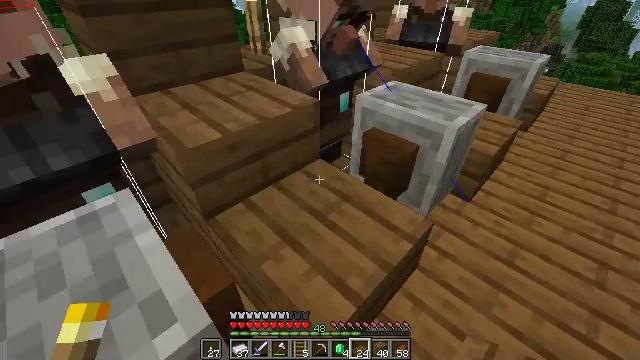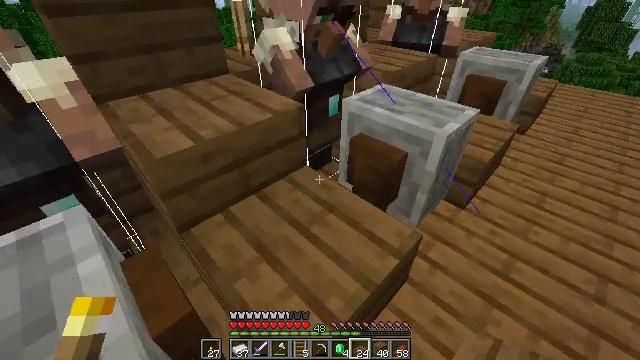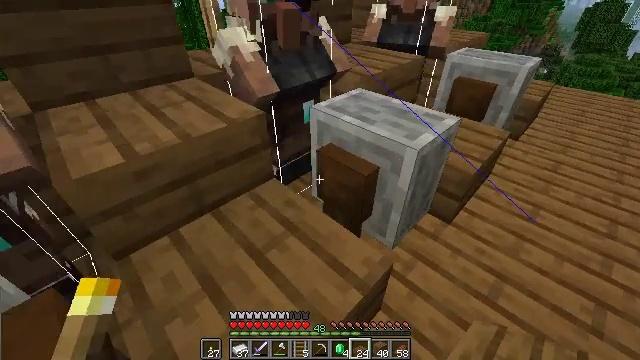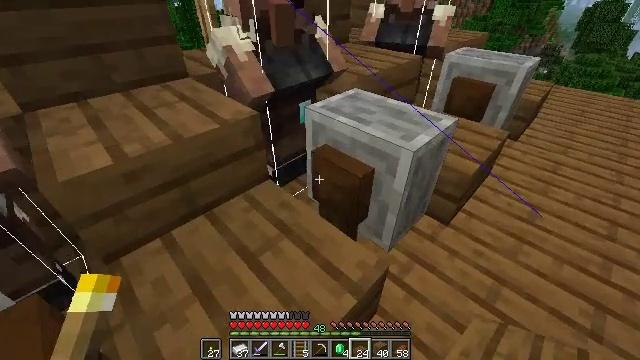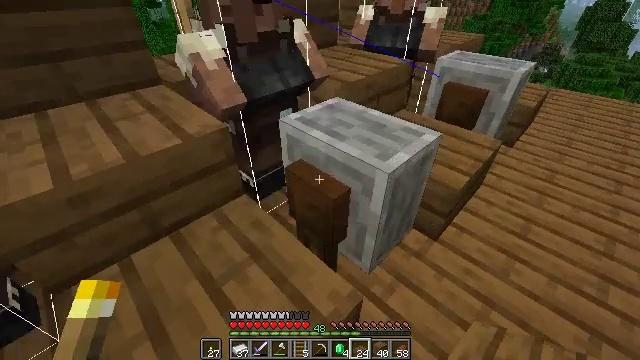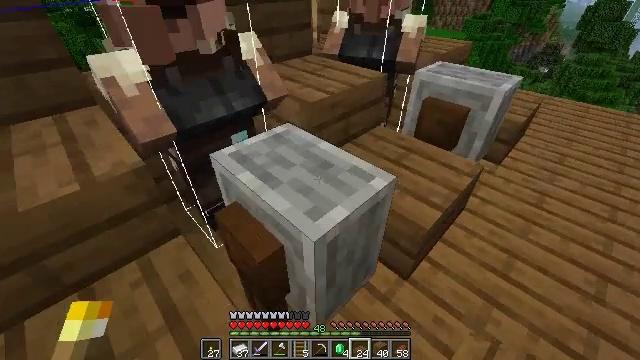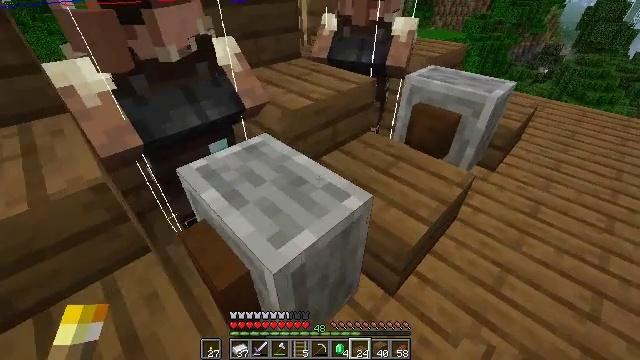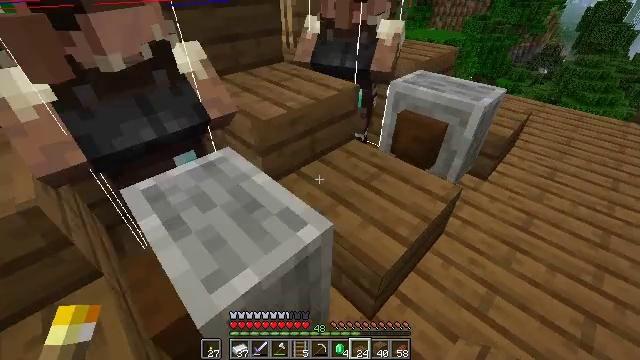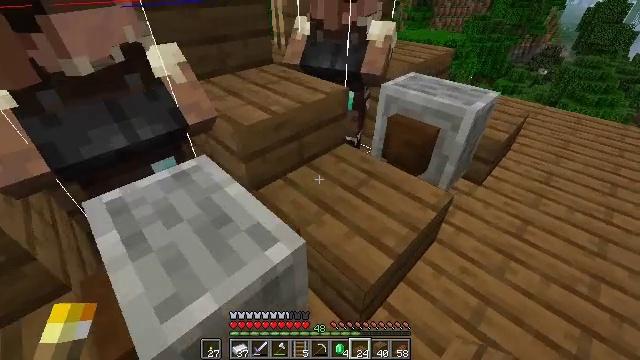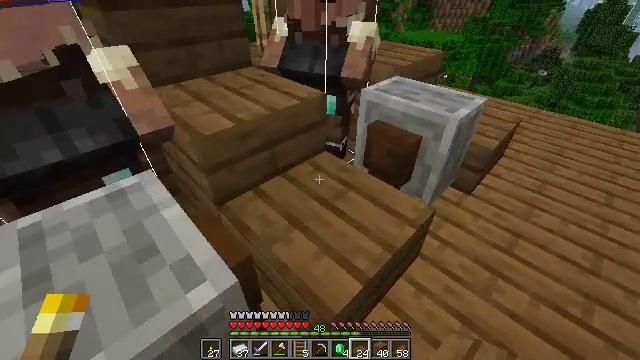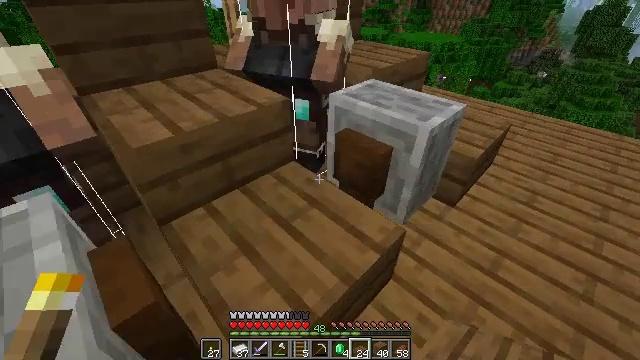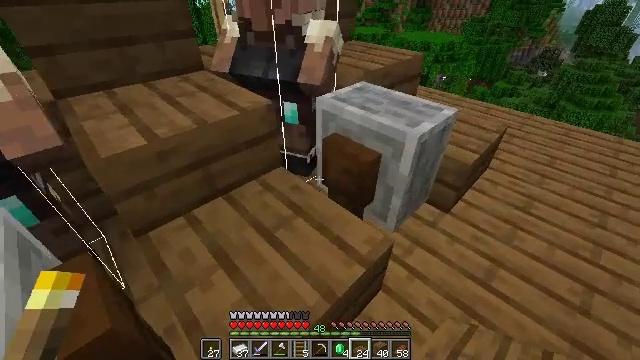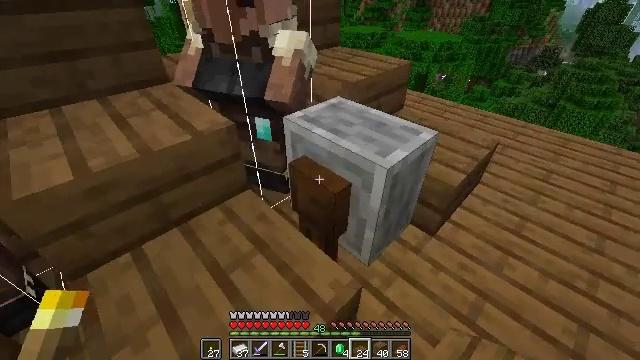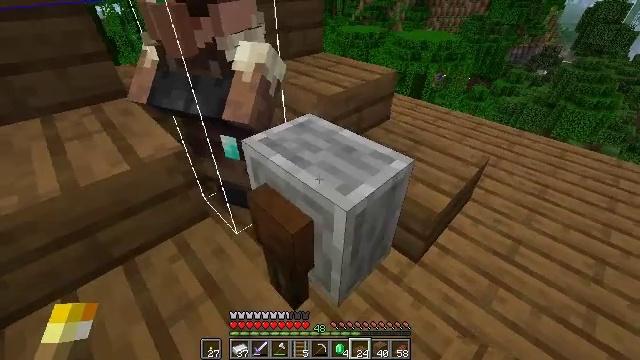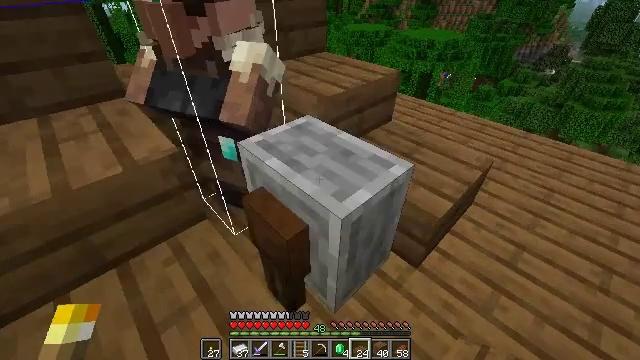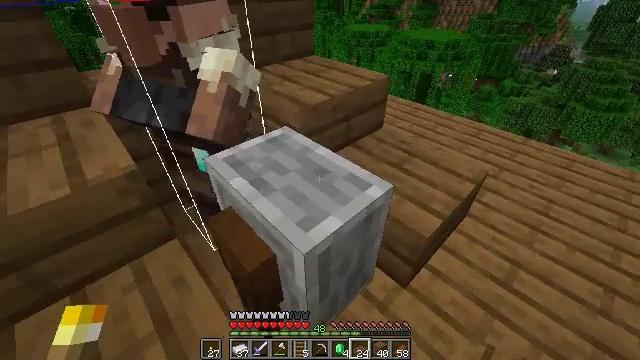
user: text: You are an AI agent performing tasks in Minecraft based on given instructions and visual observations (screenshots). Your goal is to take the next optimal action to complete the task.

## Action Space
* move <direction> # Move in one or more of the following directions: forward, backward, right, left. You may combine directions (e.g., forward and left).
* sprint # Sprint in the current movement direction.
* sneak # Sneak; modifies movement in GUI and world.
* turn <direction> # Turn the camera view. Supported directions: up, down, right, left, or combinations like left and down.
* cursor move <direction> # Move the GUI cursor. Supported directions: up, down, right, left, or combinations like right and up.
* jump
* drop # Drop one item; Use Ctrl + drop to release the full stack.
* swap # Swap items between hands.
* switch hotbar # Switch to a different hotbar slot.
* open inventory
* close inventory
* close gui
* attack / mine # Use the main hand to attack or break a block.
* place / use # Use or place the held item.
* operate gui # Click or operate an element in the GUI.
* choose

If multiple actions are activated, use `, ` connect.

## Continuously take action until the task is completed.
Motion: motion action
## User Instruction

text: Remove a spruce slab from the inventory.
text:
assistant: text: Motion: move forward and move right
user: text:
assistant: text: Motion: move forward and move right
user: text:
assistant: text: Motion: move forward and move right
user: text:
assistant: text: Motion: move forward and move right
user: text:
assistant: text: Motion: move forward and move right
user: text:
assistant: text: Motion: move forward and move right
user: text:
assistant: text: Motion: move forward and move right
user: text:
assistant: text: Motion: move forward and move right
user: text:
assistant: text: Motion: move forward and move right
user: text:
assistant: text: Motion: move forward and move right
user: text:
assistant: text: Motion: move forward and move right
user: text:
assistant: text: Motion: move forward and move right
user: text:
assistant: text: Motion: move forward and move right
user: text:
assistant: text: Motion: move forward and move right, turn left
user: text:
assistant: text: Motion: move forward and move right
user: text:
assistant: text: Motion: move forward and move right
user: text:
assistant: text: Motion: no_op
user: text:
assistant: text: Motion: turn left
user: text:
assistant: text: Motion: turn left
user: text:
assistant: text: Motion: turn left
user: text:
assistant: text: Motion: turn left
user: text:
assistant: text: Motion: turn left
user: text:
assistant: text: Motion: turn left
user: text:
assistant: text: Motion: turn left and up
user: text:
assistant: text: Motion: turn left and up
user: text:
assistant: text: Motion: turn left
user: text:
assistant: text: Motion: no_op
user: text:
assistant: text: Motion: open inventory
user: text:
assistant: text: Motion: open inventory
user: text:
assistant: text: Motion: open inventory